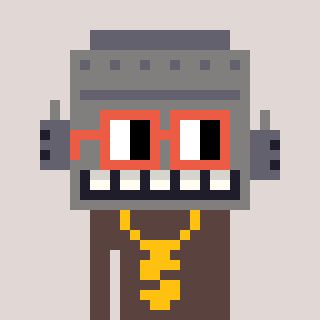
a pixel art character with square orange glasses, a robot-shaped head and a darkbrown-colored body on a warm background